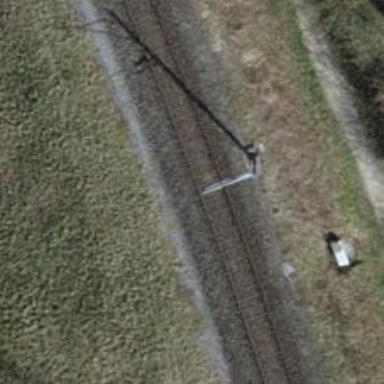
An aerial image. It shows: Railway track with contact line for electrification.